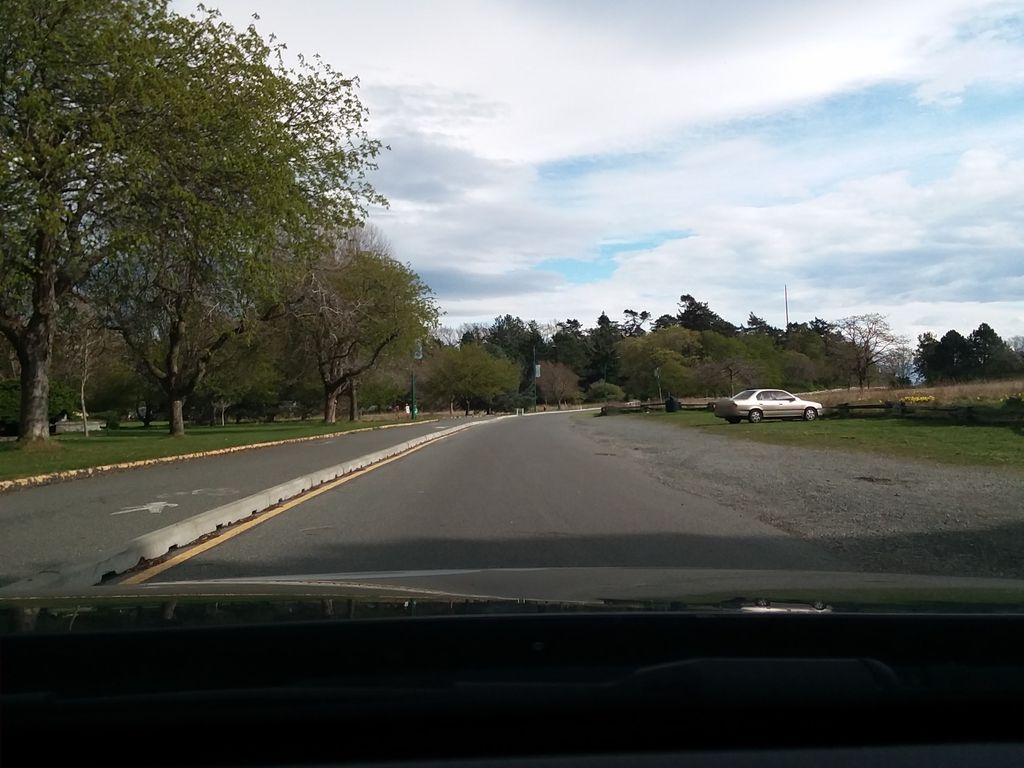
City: victoria